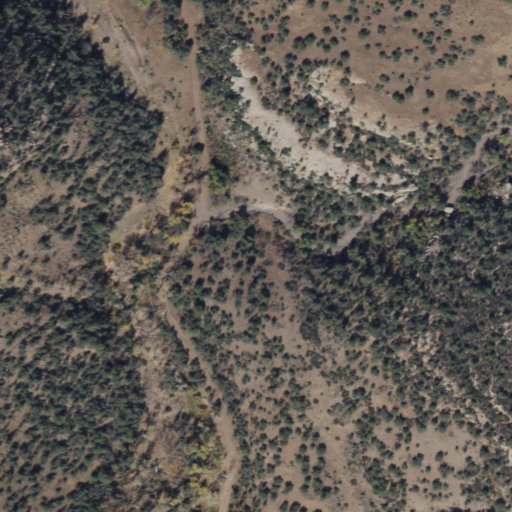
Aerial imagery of valley in Arizona named Maverick Canyon containing evergreen forest and shrub